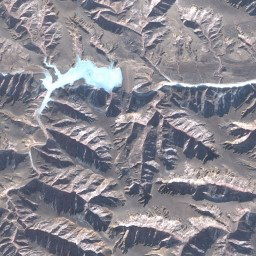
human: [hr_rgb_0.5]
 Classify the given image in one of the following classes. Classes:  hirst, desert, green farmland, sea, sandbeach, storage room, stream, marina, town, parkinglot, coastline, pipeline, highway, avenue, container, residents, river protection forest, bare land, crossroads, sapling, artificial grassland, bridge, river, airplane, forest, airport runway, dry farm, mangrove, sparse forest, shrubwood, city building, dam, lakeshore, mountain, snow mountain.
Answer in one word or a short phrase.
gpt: mountain